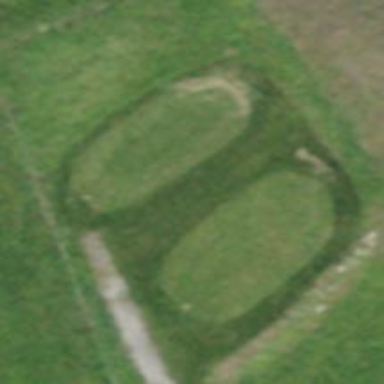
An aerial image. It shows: Golf tee.